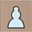
Piece: wP